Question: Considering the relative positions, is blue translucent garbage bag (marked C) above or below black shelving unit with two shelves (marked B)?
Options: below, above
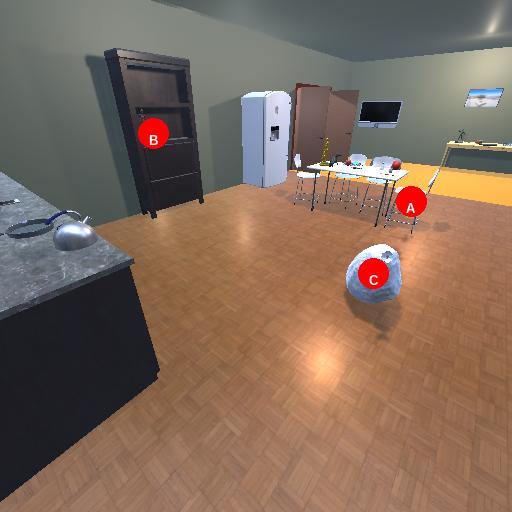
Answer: below